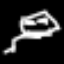
Label: frog